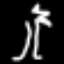
Label: palm tree